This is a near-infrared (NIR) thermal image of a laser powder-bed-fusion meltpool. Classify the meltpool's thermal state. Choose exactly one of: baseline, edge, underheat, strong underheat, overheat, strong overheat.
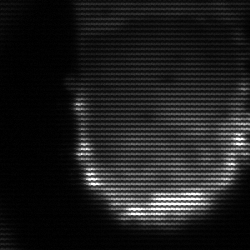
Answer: baseline